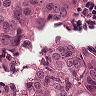
Metastatic tissue present: yes